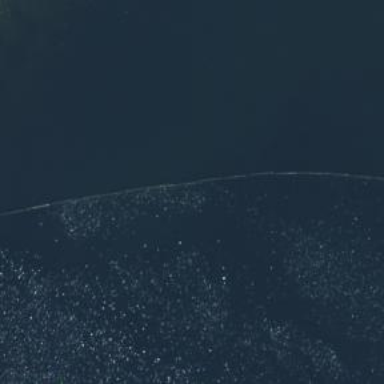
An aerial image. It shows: Floating barrier on the waterway.